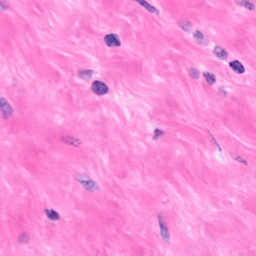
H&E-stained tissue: Breast